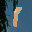
Label: 1